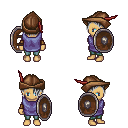
a pixel art fantasy rpg character, female body template, human, tanned skin, chain tabard jacket, teal pants, gray bangs hairstyle, leather cap, leather bracers, shield, four views (front, back, left, right), 2x2 character sprite sheet, small pixel art, hard edges, no anti-aliasing